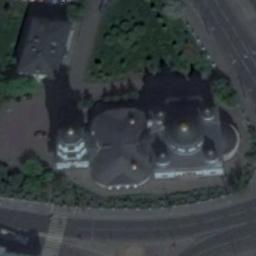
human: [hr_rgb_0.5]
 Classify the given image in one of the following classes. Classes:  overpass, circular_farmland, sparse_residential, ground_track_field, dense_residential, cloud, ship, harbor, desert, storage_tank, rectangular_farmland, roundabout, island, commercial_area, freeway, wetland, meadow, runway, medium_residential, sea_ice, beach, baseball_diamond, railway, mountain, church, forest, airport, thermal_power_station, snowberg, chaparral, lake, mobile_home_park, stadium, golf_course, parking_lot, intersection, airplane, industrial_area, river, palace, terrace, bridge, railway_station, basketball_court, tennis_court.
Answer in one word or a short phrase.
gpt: church